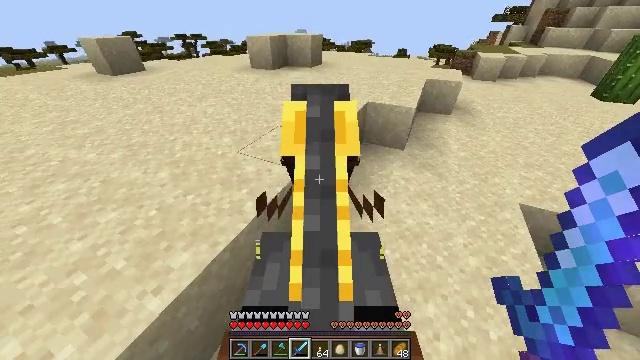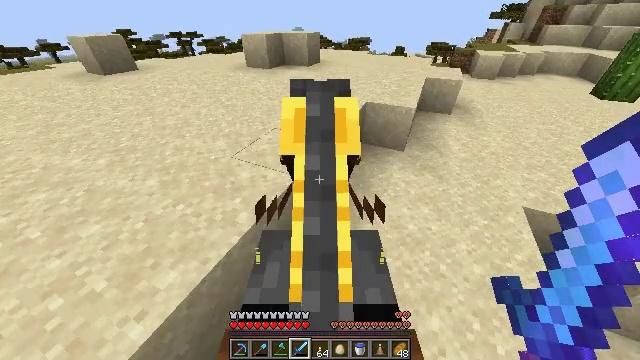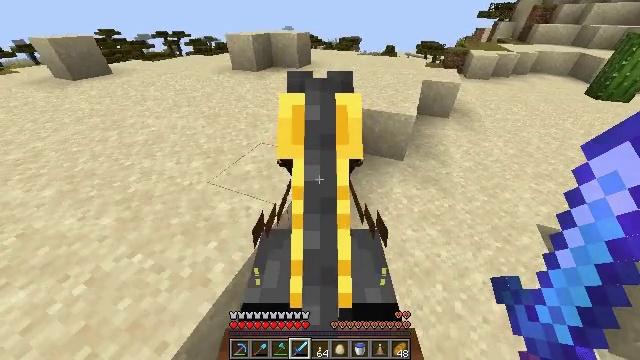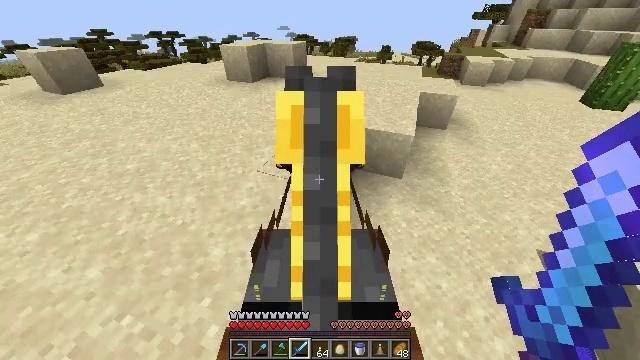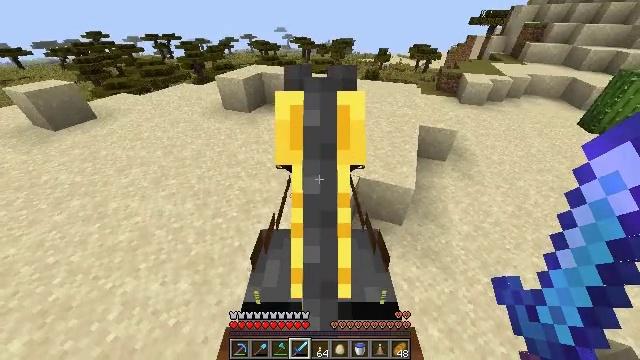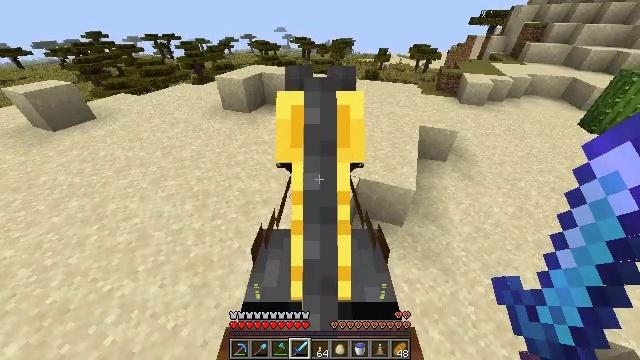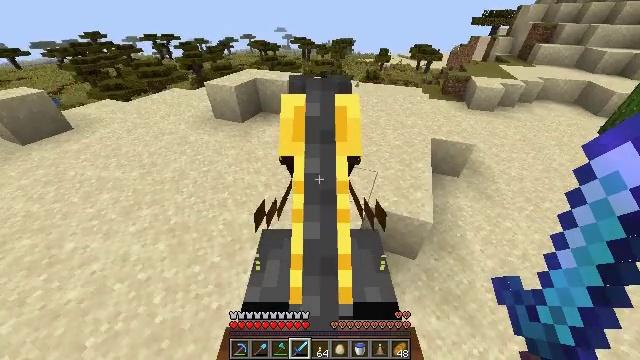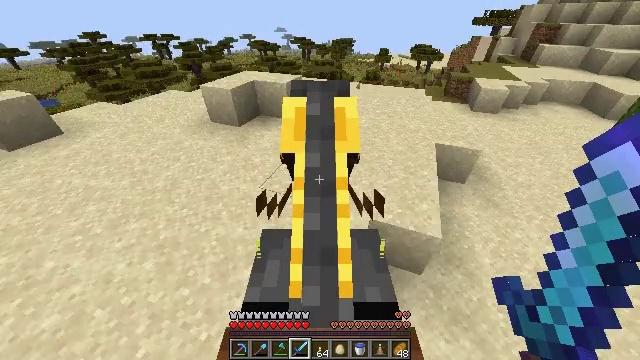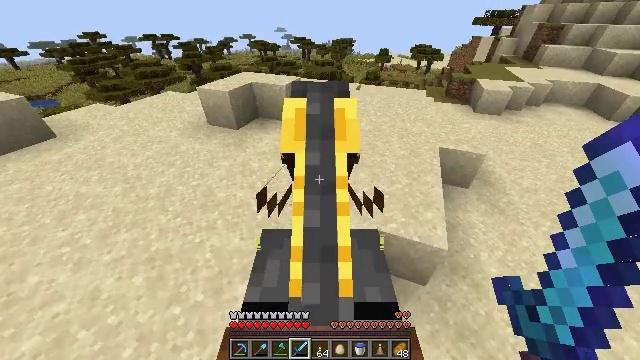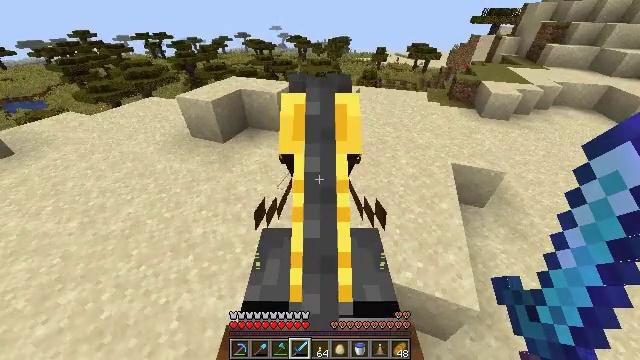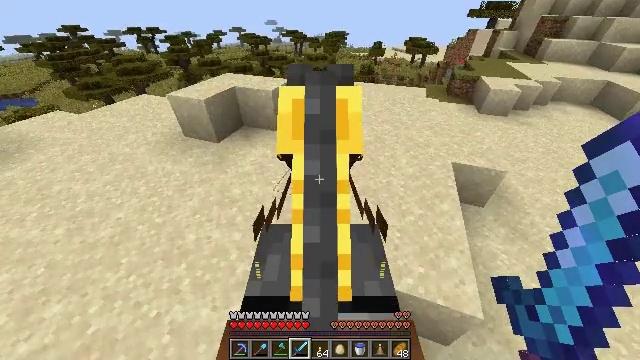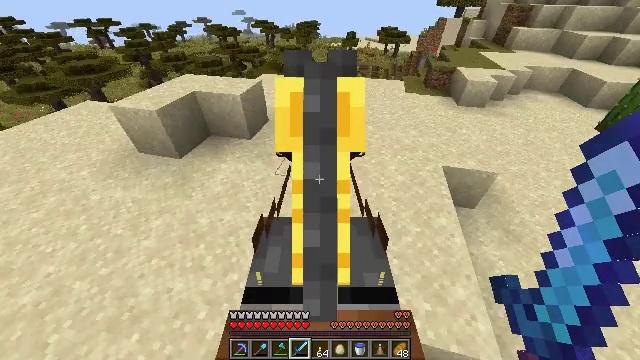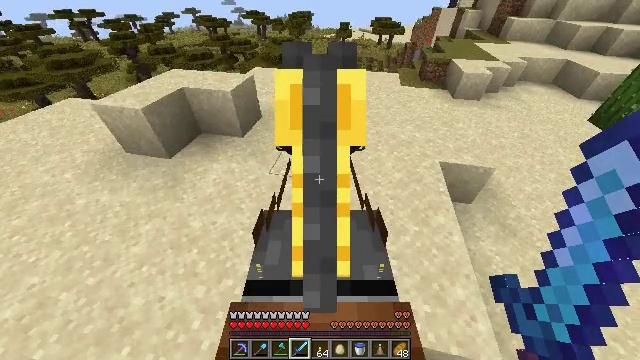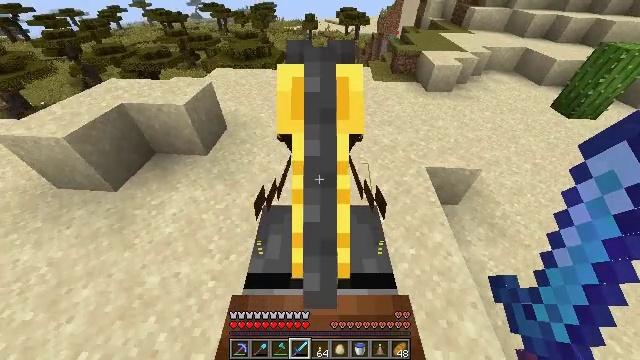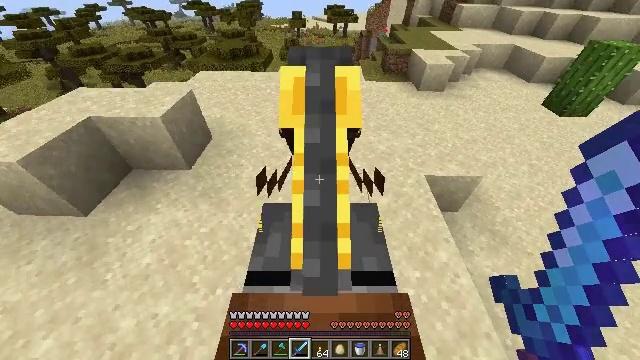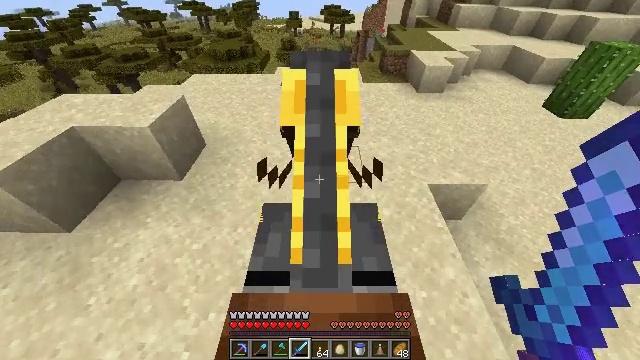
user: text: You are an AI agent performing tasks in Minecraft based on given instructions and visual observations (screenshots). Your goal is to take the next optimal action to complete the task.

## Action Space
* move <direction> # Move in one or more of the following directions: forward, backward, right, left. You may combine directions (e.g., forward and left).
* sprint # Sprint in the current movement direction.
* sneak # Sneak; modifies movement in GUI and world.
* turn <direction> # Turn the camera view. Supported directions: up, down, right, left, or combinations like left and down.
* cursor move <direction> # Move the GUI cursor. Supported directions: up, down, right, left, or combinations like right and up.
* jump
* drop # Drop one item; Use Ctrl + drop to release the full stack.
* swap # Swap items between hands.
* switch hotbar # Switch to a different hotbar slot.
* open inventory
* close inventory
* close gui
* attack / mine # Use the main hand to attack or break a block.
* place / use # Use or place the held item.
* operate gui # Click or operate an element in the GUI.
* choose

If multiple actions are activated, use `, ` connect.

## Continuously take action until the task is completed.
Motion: motion action
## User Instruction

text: Mine the sandstone block.
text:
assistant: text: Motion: move forward, sprint, turn right
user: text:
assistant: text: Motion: move forward, sprint, turn right
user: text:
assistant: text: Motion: move forward, sprint
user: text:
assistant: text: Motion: move forward, sprint
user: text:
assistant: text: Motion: move forward, sprint
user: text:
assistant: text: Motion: move forward, sprint
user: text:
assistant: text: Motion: move forward, sprint
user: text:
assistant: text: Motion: move forward, sprint
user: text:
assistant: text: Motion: move forward, sprint
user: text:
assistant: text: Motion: move forward, sprint, turn right and down
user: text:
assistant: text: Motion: move forward, sprint, turn right and down
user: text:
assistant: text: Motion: move forward, sprint, turn right and down
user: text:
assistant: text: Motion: move forward, sprint, turn right and down
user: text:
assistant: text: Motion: move forward, sprint, turn right
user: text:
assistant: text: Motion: move forward, sprint
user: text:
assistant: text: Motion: move forward, sprint
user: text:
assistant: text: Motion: move forward, sprint
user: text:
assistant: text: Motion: move forward, sprint
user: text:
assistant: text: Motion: move forward, sprint
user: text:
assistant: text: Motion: move forward, sprint, turn right
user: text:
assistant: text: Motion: move forward, sprint, turn right
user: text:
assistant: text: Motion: move forward, sprint, turn right and up
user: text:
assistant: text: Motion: move forward and move right, sprint, turn right and up
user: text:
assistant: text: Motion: move forward and move right, sprint, turn right and up
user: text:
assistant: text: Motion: move forward and move right, sprint, turn right and up
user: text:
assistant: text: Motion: move forward and move right, sprint, turn right and up
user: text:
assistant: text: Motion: move forward and move right, sprint, turn right and up
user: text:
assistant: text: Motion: move forward and move right, sprint, turn right and up
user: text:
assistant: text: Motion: move forward and move right, sprint, turn right
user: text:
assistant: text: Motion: move forward and move right, sprint, turn right